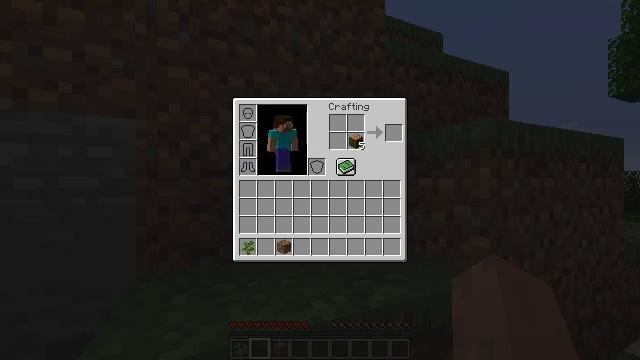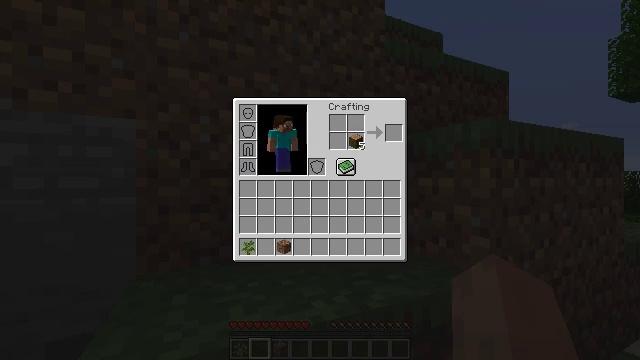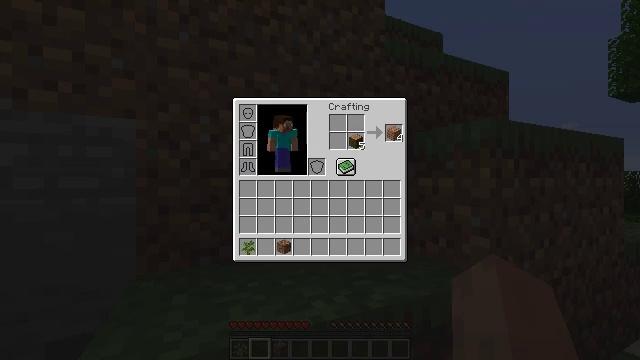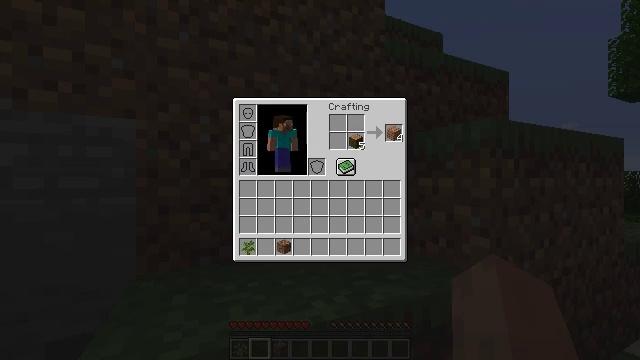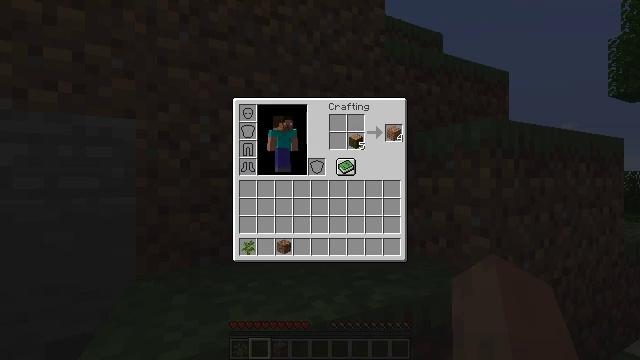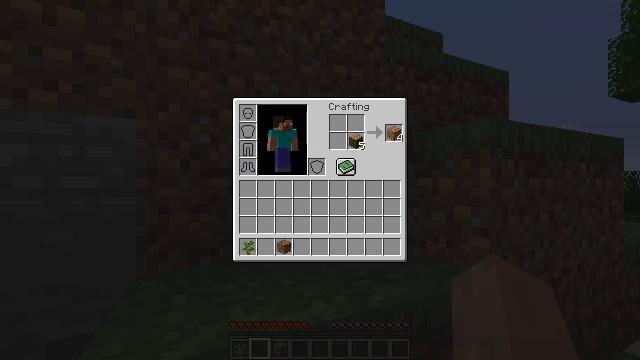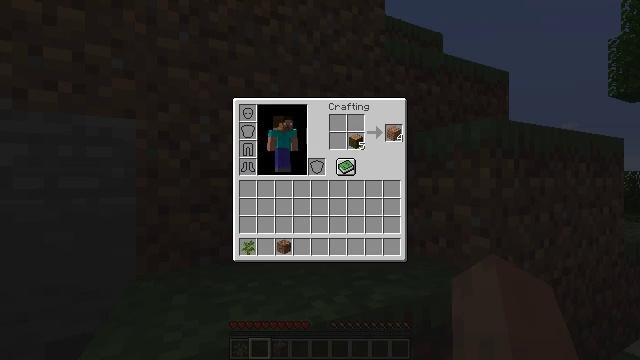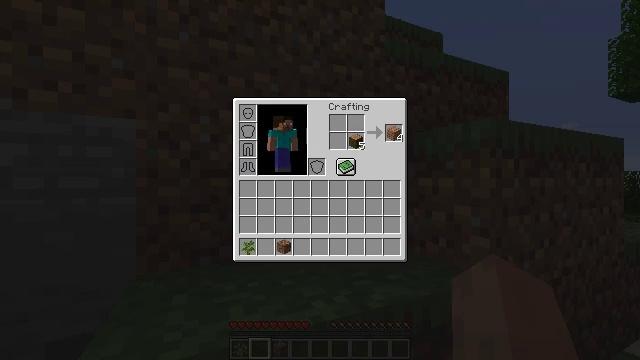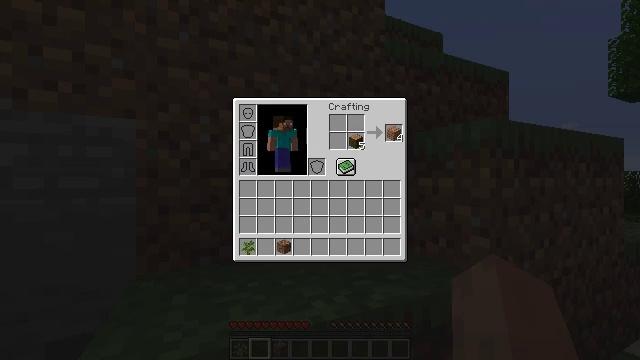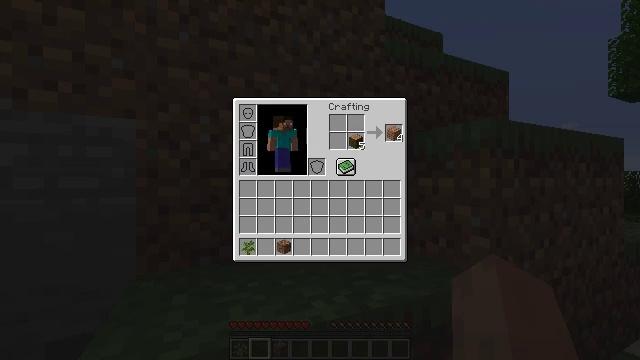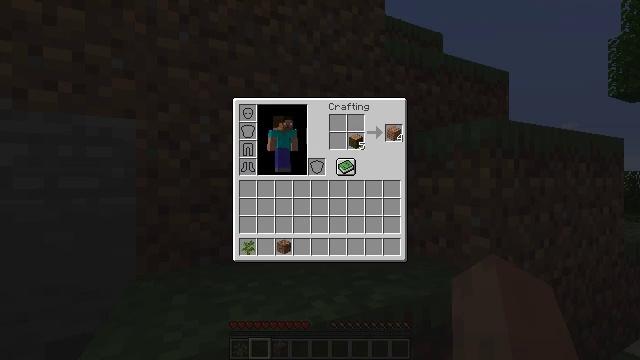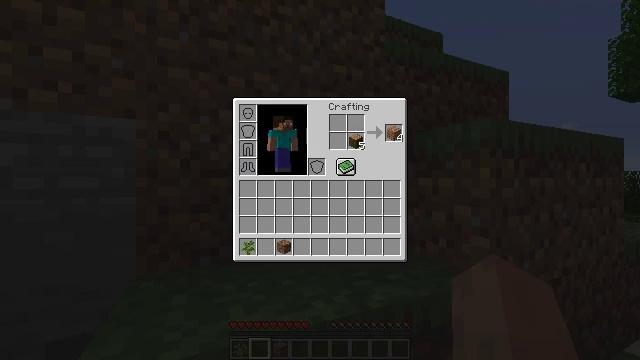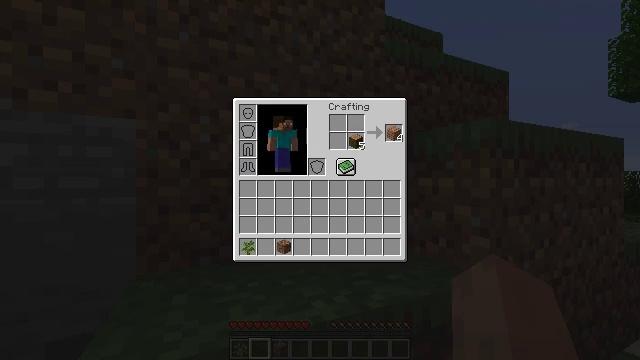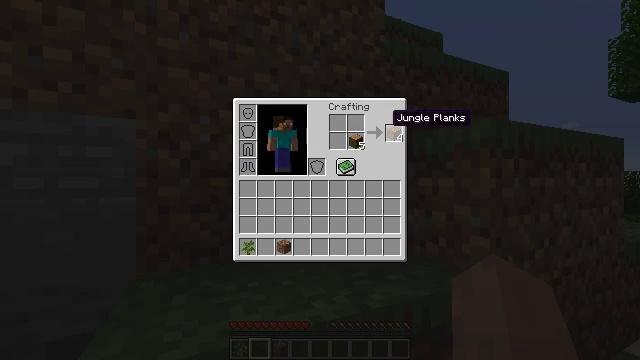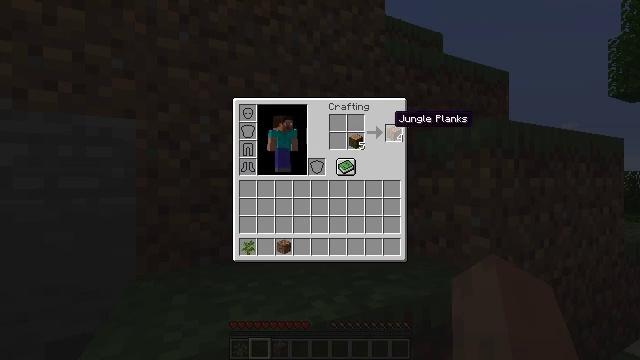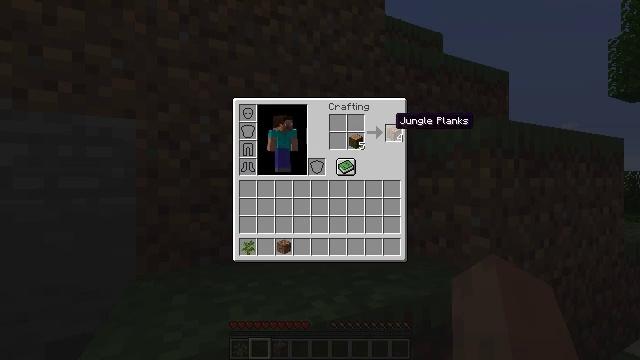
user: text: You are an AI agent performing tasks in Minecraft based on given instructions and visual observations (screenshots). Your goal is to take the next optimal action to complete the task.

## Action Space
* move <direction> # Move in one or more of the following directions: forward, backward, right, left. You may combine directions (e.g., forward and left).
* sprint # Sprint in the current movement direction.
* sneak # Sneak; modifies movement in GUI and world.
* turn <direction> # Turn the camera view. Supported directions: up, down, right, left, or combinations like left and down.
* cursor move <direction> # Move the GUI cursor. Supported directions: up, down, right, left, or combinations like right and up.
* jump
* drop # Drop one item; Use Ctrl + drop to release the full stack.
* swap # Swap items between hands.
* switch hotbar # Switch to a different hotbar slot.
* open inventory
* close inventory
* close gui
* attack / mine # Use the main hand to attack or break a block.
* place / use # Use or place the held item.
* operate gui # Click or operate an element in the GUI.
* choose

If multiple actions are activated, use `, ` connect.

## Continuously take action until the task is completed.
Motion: motion action
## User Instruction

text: Take jungle logs to craft jungle planks.
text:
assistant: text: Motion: sneak
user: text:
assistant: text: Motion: sneak, cursor move right
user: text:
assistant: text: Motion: sneak
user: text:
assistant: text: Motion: sneak
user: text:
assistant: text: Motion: sneak
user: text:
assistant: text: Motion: sneak
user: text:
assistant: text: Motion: sneak
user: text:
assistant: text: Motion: sneak, choose
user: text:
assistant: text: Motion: sneak, choose
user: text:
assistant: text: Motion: sneak, choose
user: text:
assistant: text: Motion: sneak
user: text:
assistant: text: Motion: sneak
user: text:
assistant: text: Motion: sneak
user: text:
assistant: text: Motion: sneak
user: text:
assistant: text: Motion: sneak
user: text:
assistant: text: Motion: sneak
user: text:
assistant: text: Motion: sneak, choose
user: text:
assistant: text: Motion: sneak, choose
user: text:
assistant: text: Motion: sneak
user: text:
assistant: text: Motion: sneak
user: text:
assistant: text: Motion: cursor move down
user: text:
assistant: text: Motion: no_op